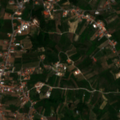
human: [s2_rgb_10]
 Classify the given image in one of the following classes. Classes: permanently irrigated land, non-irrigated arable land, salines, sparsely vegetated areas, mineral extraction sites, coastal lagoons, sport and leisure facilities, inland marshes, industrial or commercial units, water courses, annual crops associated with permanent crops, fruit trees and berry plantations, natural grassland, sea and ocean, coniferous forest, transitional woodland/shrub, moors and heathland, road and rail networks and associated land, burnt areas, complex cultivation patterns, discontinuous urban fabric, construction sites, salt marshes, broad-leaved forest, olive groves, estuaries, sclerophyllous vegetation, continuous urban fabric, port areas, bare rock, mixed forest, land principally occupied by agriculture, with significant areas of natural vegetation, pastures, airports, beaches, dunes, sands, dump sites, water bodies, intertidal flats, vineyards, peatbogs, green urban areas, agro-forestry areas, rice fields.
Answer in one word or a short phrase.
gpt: discontinuous urban fabric, vineyards, complex cultivation patterns, land principally occupied by agriculture, with significant areas of natural vegetation